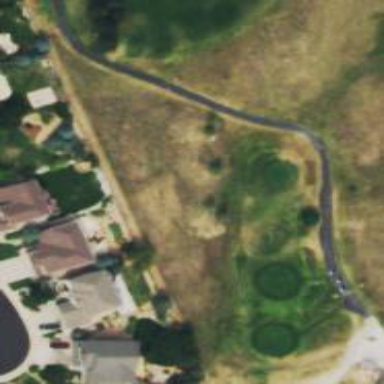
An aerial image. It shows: Golf hole.